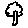
Label: tree